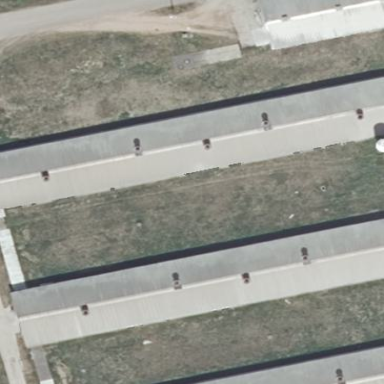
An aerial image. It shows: Gabled farm auxiliary building with grey roof. The roof is oriented along the structure.